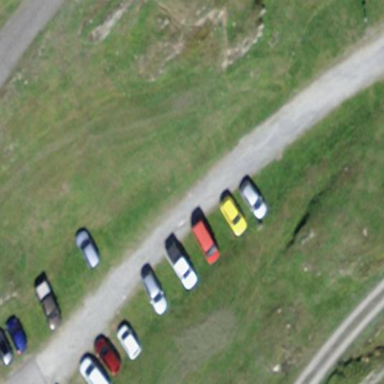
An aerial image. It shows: Camping site with caravans available for accommodation.